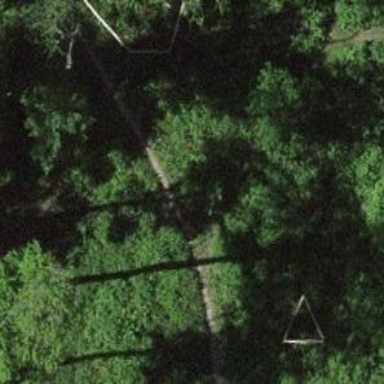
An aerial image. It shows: Unpaved path.